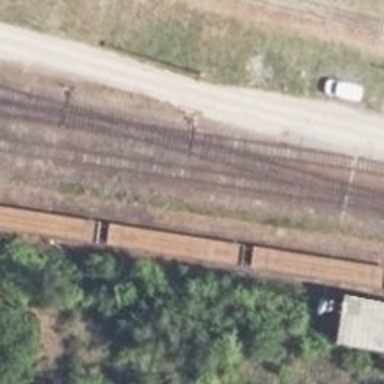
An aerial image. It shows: Railway yard in service.